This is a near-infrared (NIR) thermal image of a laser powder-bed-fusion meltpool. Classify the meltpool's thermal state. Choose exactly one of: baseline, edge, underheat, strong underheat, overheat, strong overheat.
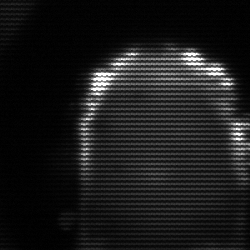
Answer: baseline